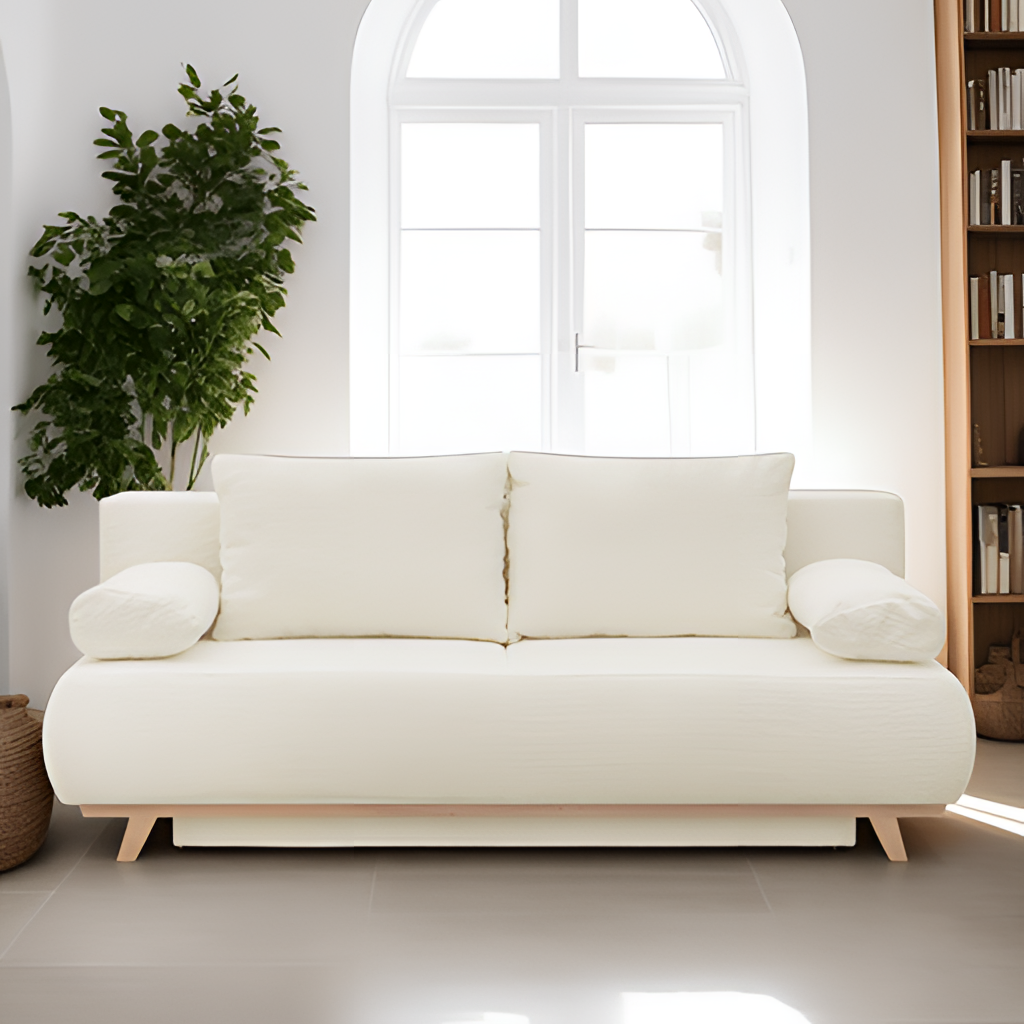
living room, fabric sofa, minimalist, white paint wallpaper, with solid pattern, tile flooring, with large square pattern